Question: I am looking for a .
I have to show Diagrams like that:

For one of my previous projects (in 2008 year) I used <URL>. It worked well, but maybe somebody could propose more suitable for my needs framework? Does anyone have a similar task or know a good tools?
Also one of my tasks is to try to layout elements, because there is only info about connections in DB, but there is no layout information. I want to try to minimize manual layout work and looking for .
Thank you in advance.
PS: It is very desirable that the framework will be free.
PPS: Also I am interested in frameworks which can help to show (and edit) such type of diagrams using web browser.
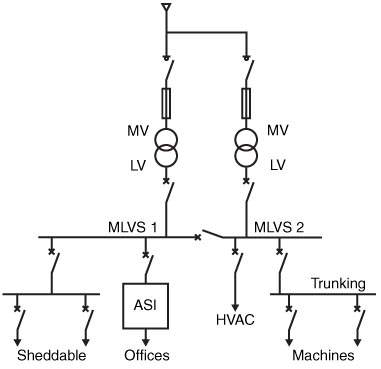
Answer: <URL> is very similar to Jung. I haven't used it extensively but I evaluated both Jung and Prefuse for our graph application.
Another web based option is <URL> which I came across during my evaluation. You can draw interactive graphs with it but I suspect you might need layout information already available to use this tool. Anyway looks like the authors are moving to a new library named D3 so you can check that out.
Another option I see is <URL>.
Here is a big list of graph visualization tools. <URL>